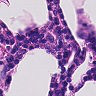
Metastatic tissue present: no